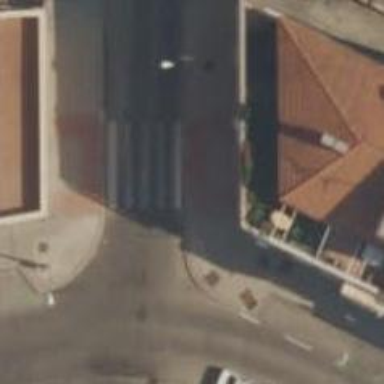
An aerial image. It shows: Uncontrolled zebra crossing on the road.